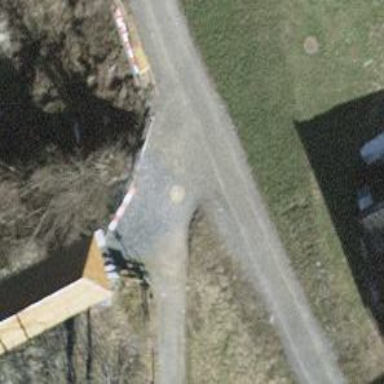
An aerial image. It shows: Path with grade3 track type.